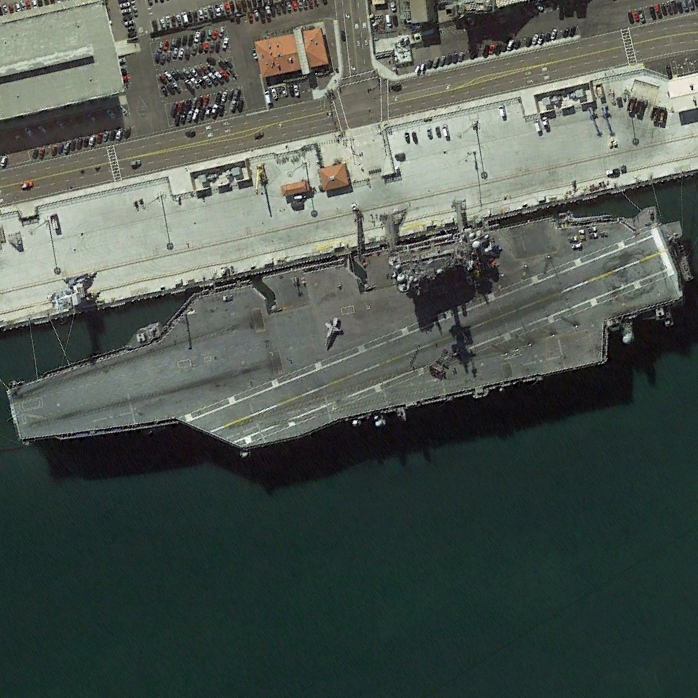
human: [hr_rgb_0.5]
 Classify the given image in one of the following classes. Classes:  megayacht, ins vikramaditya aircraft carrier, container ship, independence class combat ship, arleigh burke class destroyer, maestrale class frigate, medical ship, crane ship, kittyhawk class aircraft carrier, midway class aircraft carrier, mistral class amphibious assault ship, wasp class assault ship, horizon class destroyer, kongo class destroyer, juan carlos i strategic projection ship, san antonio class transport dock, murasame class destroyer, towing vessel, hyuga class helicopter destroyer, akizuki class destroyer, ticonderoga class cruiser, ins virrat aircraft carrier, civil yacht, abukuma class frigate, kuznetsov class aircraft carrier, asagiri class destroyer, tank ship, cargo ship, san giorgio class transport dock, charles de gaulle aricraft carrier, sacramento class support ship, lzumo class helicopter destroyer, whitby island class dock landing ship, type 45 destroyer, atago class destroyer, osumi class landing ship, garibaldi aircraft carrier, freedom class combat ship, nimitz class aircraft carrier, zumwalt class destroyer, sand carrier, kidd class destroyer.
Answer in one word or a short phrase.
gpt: Nimitz class aircraft carrier